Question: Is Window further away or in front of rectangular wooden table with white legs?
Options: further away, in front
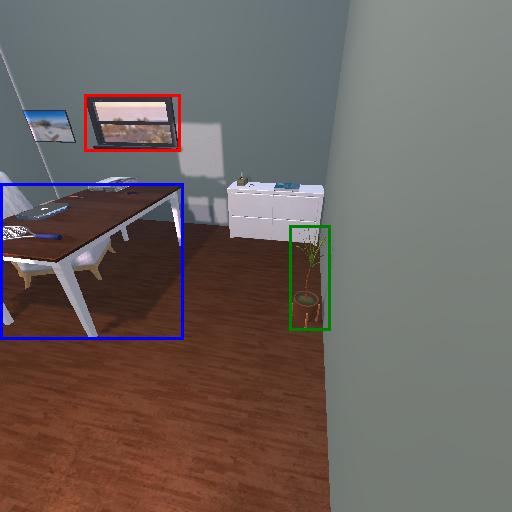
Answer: further away